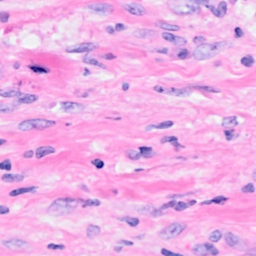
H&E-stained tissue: Breast